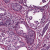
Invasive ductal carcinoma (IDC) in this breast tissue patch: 0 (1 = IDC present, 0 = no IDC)